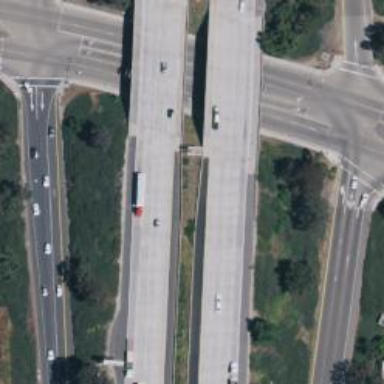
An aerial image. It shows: Bridge over motorway.